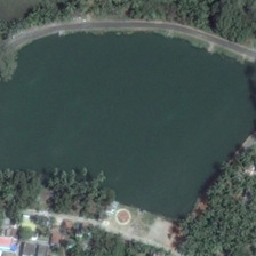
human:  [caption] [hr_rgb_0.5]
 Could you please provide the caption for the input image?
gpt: Many green trees and some buildings are around an almost rectangular pond.

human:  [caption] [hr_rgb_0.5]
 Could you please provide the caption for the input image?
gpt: Many green trees and some buildings surround a nearly rectangular pond.

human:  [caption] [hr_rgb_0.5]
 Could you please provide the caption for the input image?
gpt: Many green trees and some buildings are around the almost rectangular pond.

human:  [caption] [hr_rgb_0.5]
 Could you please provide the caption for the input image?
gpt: The green trees and the pulpit around the square

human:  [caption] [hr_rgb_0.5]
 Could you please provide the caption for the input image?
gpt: Many green trees and some buildings are at the REDOR of a Almost Rectangular Lagoon.